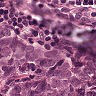
Metastatic tissue present: yes